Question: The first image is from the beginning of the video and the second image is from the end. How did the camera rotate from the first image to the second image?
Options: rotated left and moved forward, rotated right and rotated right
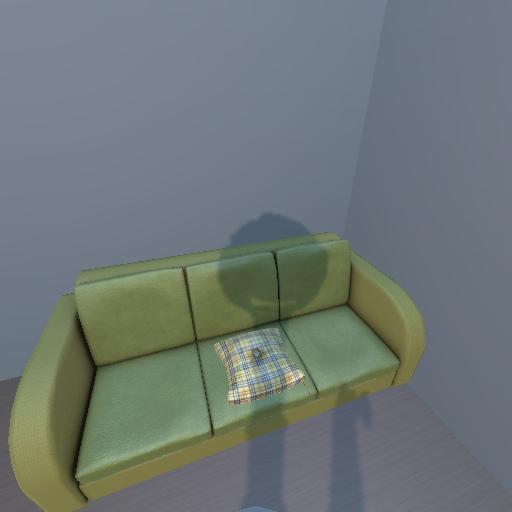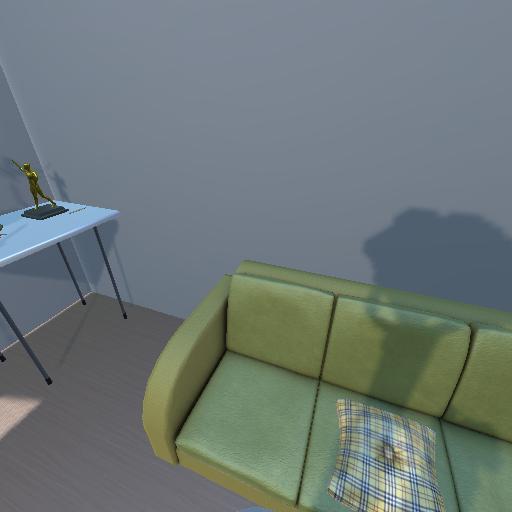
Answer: rotated left and moved forward